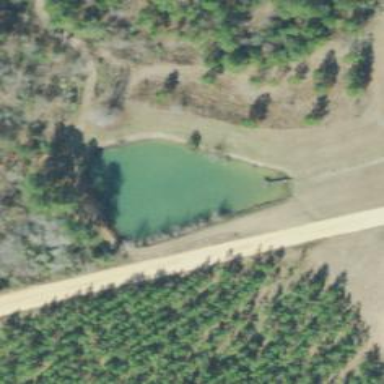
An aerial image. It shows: Serene pond surrounded by nature.